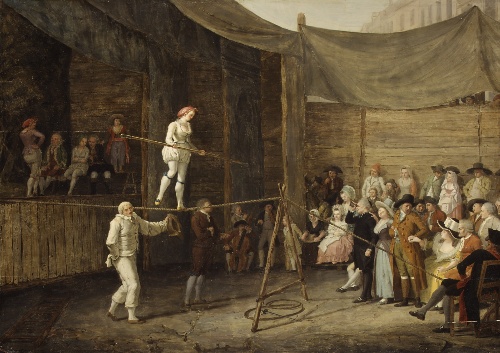
Title: The Rope Dance
Artist: Léonard Defrance
Artist bio: Flemish, 1735–1805
Object type: Painting
Classification: Paintings
Medium: Oil on wood
Dimensions: 19 7/8 x 28 5/8 in. (50.5 x 72.7 cm)
Department: European Paintings
Credit line: Purchase, 1871
Accession year: 1871
Repository: Metropolitan Museum of Art, New York, NY
Tags: Men|Women|Spectators|Dancing